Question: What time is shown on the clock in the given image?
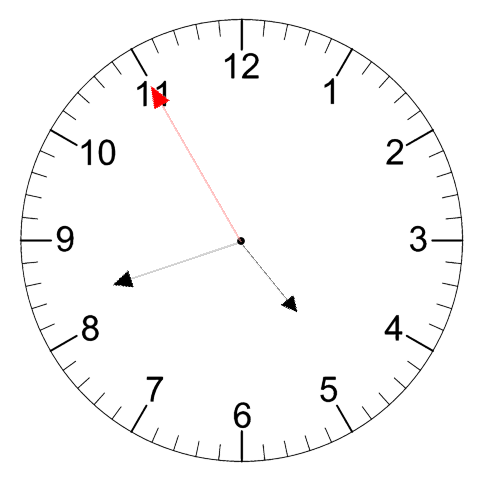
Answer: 04:41:55